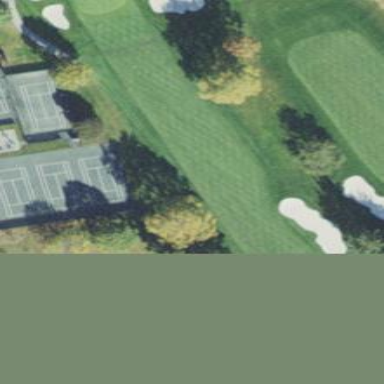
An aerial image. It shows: Golf fairway surrounded by grass.